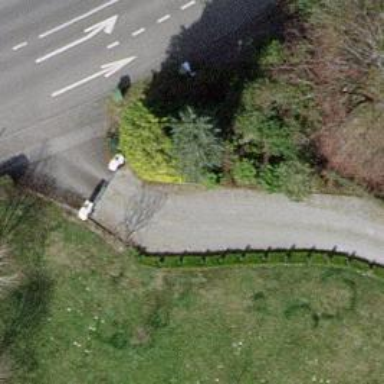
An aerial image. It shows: Evergreen needle-leaved tree.